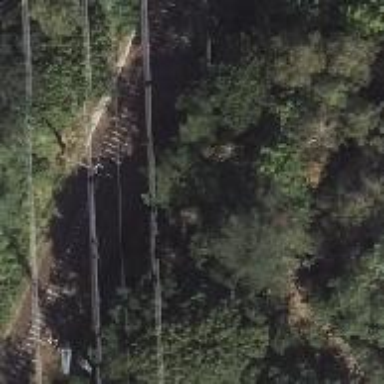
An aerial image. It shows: Abandoned railway bridge that is part of historic railway.